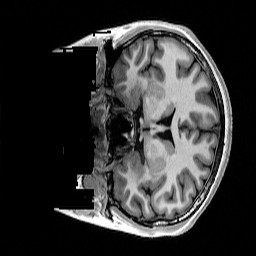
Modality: T1w
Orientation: coronal
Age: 26
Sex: female
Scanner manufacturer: siemens
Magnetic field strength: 3 T
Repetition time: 4 s
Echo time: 0.00289 s